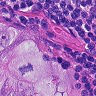
Metastatic tissue present: yes